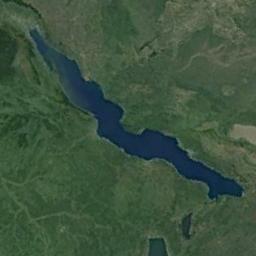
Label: lake